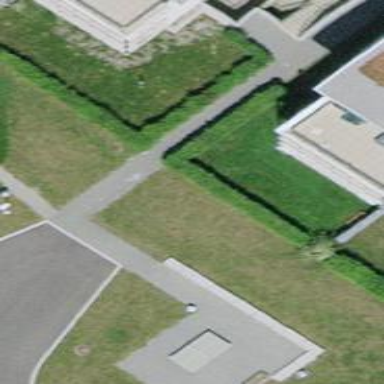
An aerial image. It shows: Hedge acting as barrier.